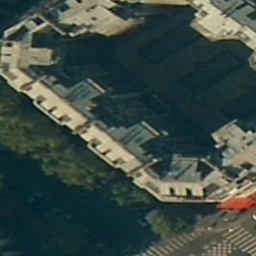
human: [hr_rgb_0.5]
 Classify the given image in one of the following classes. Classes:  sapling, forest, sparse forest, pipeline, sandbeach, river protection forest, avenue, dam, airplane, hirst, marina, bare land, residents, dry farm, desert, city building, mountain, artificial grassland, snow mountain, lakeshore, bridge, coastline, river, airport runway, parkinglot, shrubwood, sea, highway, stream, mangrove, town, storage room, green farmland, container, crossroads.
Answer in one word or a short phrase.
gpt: city building